Field crop: tomato
Growth stage: 1
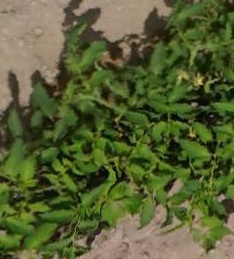
Species: tomato